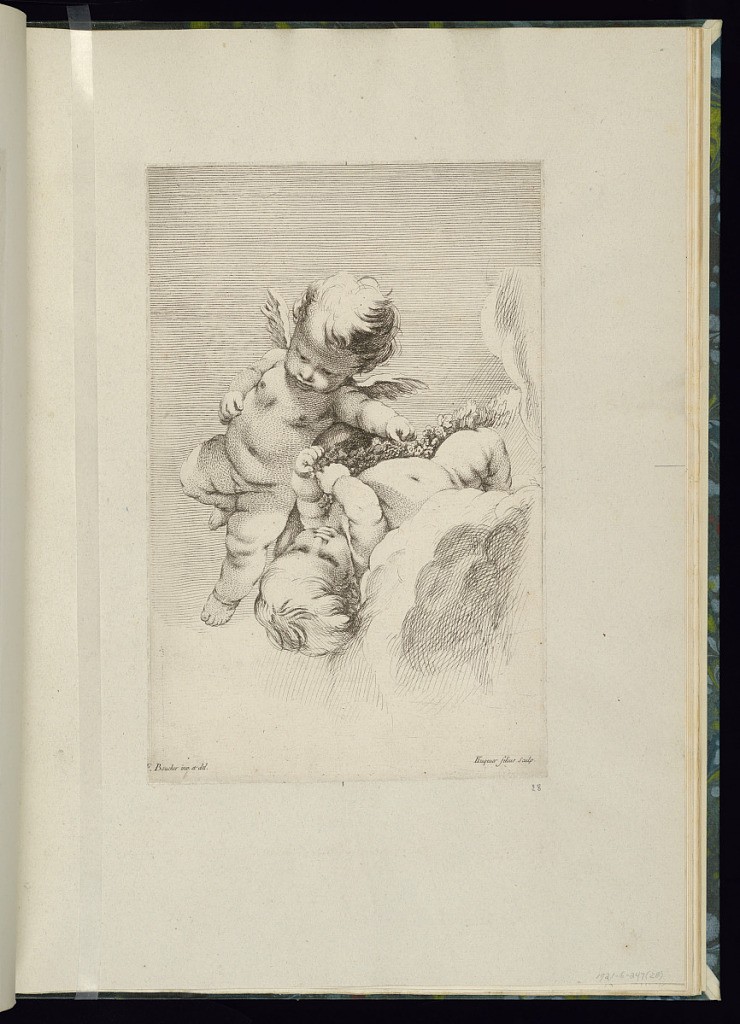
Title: Two Putti
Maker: François Boucher, French, 1703–1770
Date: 1775–84
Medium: Etching on laid paper
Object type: Print
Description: Two winged putti flying in the clouds. The one to the right is upside down and holds a garland of flowers, the other leans over him with his arm stretched towards the flowers. The plate is signed.